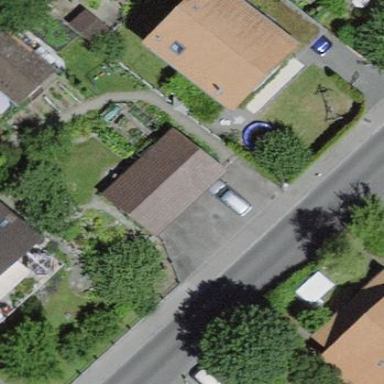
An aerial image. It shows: Group of garages.